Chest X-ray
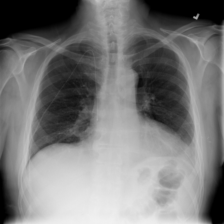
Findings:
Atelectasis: negative
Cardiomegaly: negative
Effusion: negative
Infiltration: negative
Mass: negative
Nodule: negative
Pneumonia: negative
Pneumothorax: negative
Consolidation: negative
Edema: negative
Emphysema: negative
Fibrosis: negative
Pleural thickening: negative
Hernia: negative